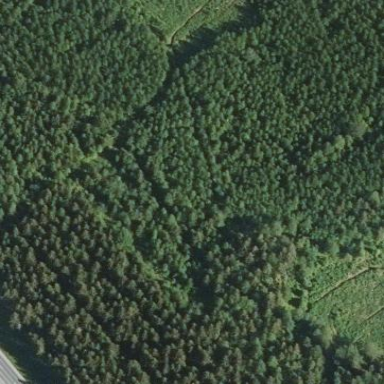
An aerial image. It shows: Forest area.